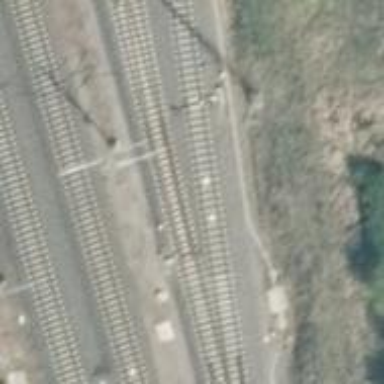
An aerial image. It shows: Railway switch with the turnout pointing to the right.